Interaction volume radius: 10 \u00c5
Interaction volume height: 15 \u00c5
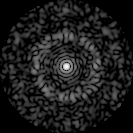
Disorder parameter: 0.8503